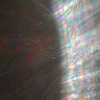
Label: sunburn